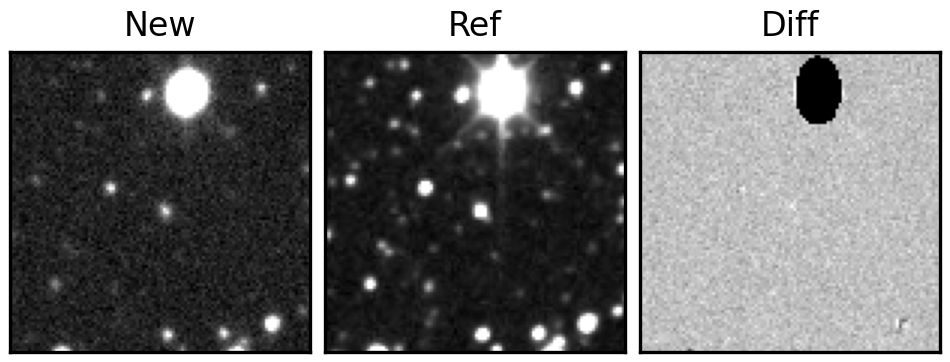
Label: real